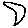
Label: moon